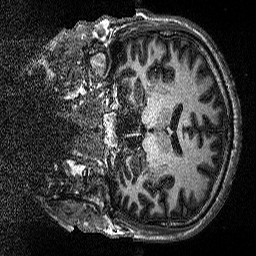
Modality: MP2RAGE
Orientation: coronal
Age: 54
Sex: male
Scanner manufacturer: siemens
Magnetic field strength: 3 T
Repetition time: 3.13 s
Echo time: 0.00298 s